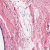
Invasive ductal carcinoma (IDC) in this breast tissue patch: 0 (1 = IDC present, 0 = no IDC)